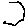
Label: hexagon